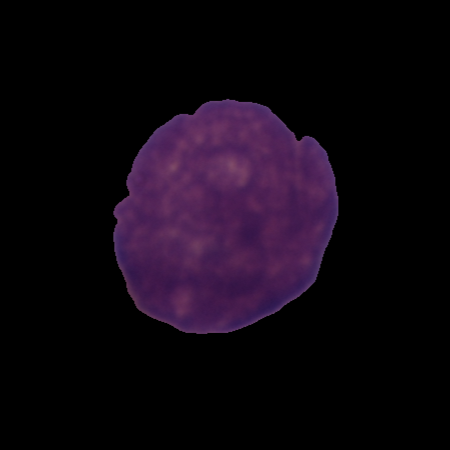
Label: cancer